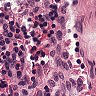
Metastatic tissue present: no